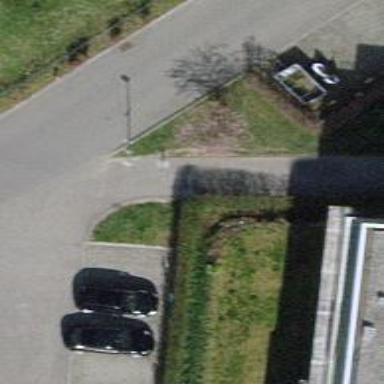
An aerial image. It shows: Openable double cycle barrier.